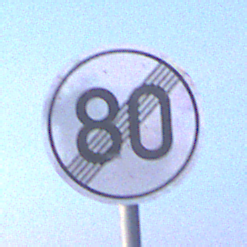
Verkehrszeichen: EndeGeschwindigkeit80
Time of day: SunriseSunset
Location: Outdoor (Nature)
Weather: Clear
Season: NotSpecified
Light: Natural